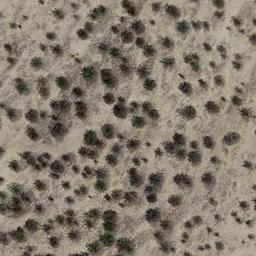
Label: chaparral